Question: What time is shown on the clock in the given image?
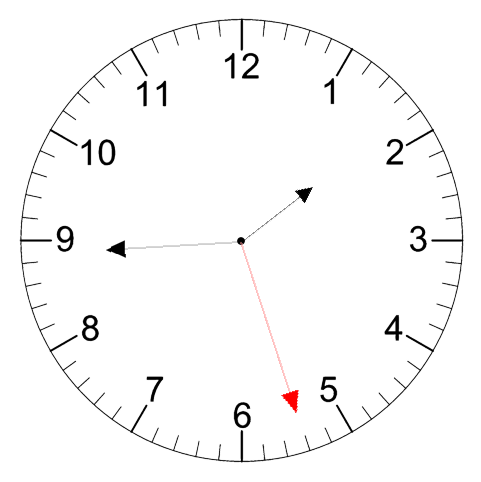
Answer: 01:44:27